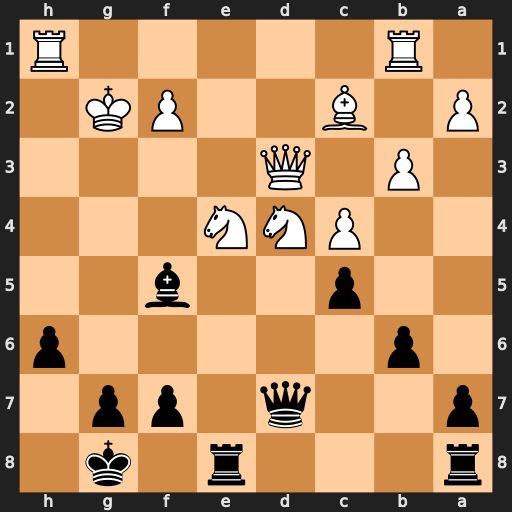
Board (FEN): r3r1k1/p2q1pp1/1p5p/2p2b2/2PNN3/1P1Q4/P1B2PK1/1R5R
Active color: b
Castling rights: -
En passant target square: -
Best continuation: Bxe4+ Qxe4 Rxe4